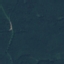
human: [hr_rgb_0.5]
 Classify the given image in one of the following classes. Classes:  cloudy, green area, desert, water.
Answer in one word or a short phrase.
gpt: green area